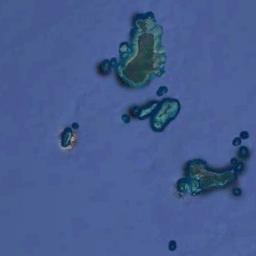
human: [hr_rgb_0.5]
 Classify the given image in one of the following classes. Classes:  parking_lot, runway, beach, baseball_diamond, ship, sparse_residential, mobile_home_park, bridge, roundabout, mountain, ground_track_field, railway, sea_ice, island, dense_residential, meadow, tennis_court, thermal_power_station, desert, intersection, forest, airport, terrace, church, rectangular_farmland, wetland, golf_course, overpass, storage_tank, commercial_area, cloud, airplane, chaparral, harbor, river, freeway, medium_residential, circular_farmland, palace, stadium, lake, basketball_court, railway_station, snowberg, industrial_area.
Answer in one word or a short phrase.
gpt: island